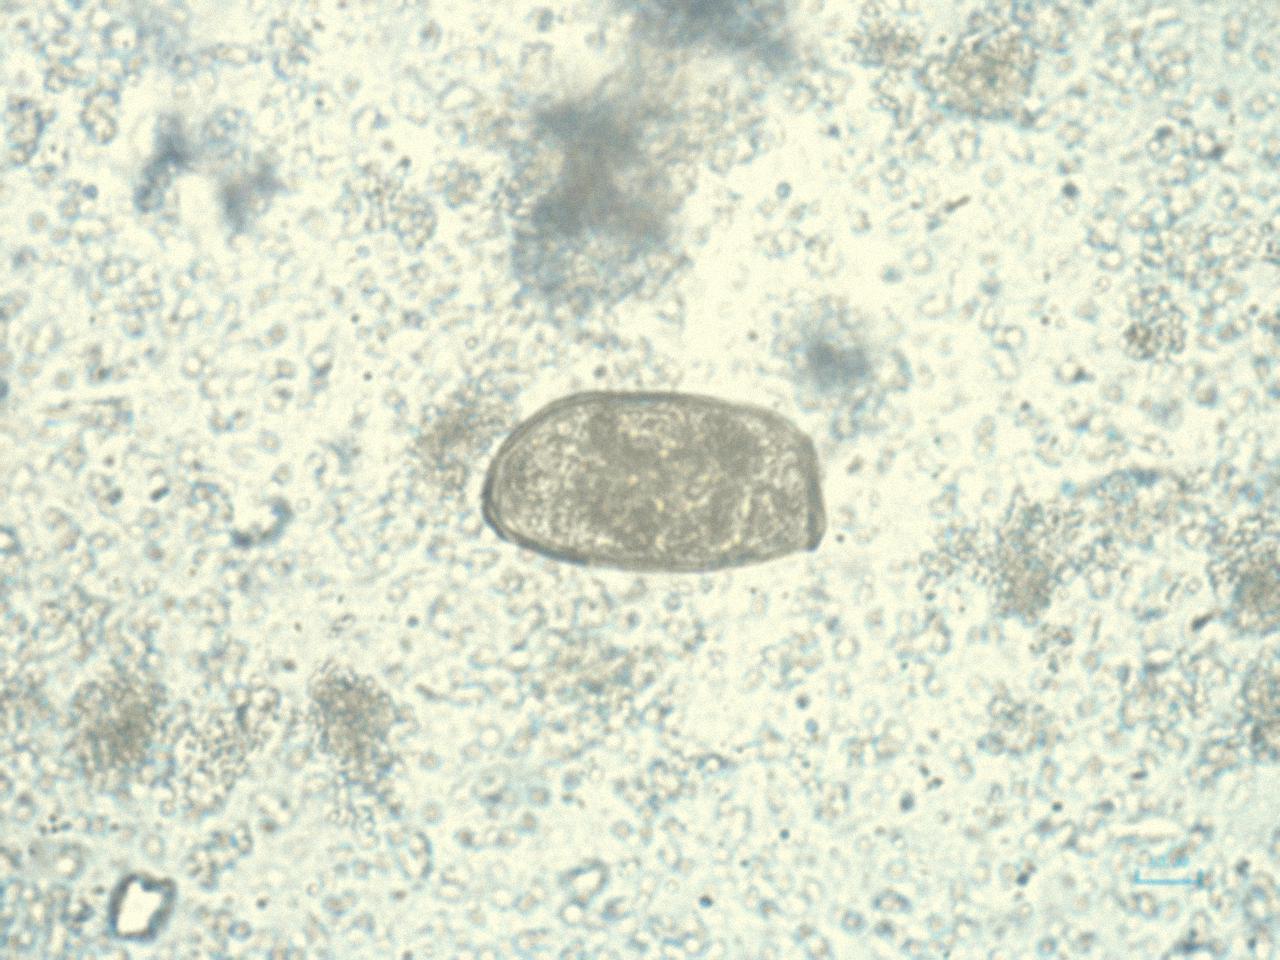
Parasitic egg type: Paragonimus spp